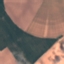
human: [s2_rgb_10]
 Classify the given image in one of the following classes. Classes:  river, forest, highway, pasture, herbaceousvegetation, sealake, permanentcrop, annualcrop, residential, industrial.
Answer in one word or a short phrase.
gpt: AnnualCrop